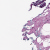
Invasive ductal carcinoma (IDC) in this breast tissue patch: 0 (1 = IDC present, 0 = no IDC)